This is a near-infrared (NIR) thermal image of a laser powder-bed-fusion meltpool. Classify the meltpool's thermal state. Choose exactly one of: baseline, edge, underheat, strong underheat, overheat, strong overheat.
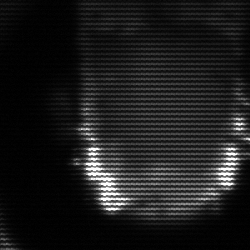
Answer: baseline